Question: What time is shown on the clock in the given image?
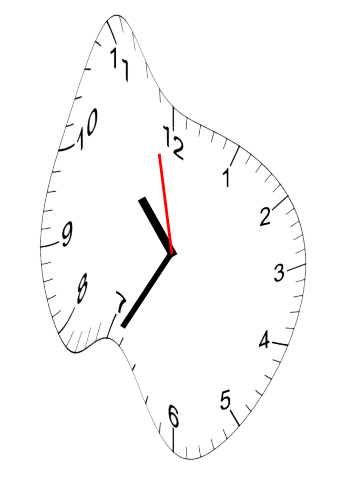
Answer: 10:34:58